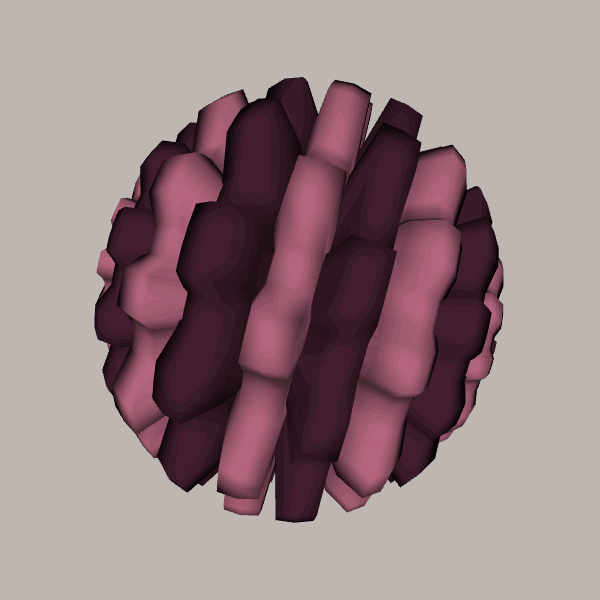
Background: light